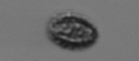
Label: Pseudochattonella_farcimen